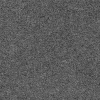
Atmospheric dust classification: dusty